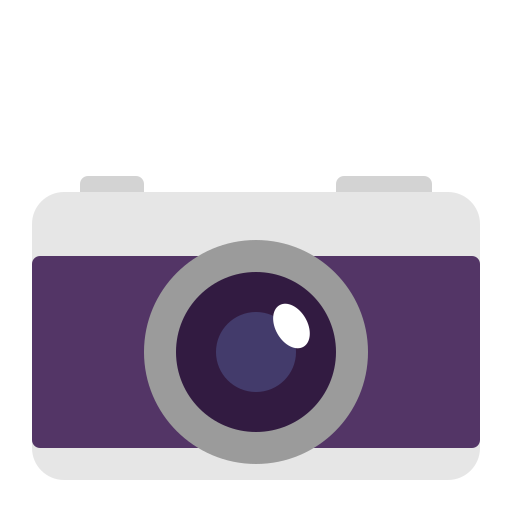
camera flat